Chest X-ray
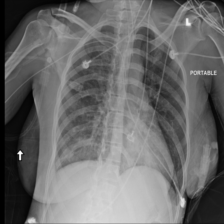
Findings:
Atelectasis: negative
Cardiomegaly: negative
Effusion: negative
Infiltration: negative
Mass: negative
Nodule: negative
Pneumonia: negative
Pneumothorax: negative
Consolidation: negative
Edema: negative
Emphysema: negative
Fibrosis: negative
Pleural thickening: negative
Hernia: negative